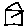
Label: house